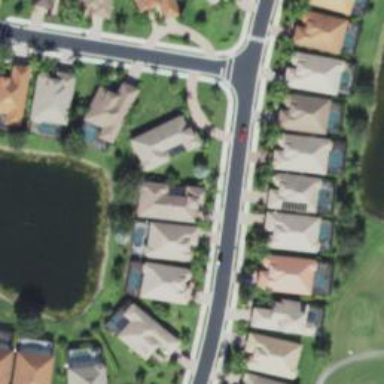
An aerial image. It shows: Neighborhood.